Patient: sex M, age 57
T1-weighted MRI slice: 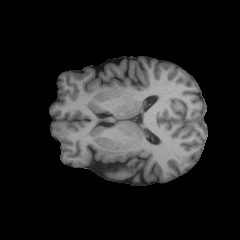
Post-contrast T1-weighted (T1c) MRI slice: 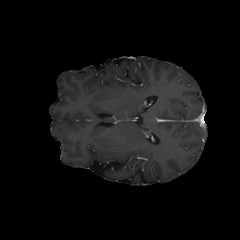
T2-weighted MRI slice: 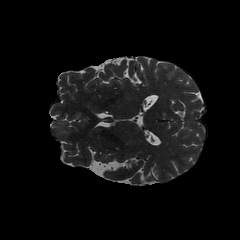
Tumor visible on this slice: yes
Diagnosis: Oligodendroglioma, IDH-mutant, 1p/19q-codeleted
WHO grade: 2